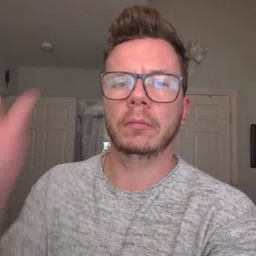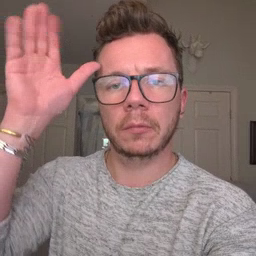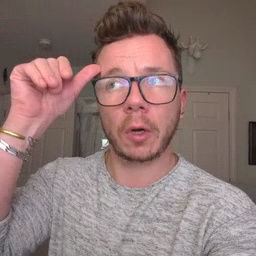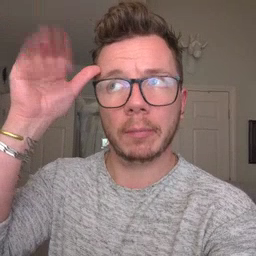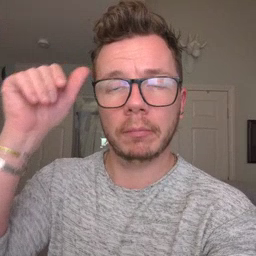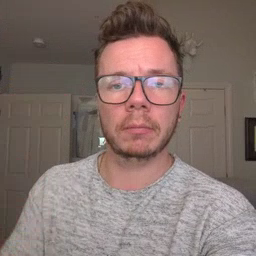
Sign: donkey